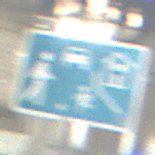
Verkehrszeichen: BeginnVerkehrsberuhigterBereich
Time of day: Night
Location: Outdoor (Urban)
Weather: PartlyCloudy
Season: NotSpecified
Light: Artificial